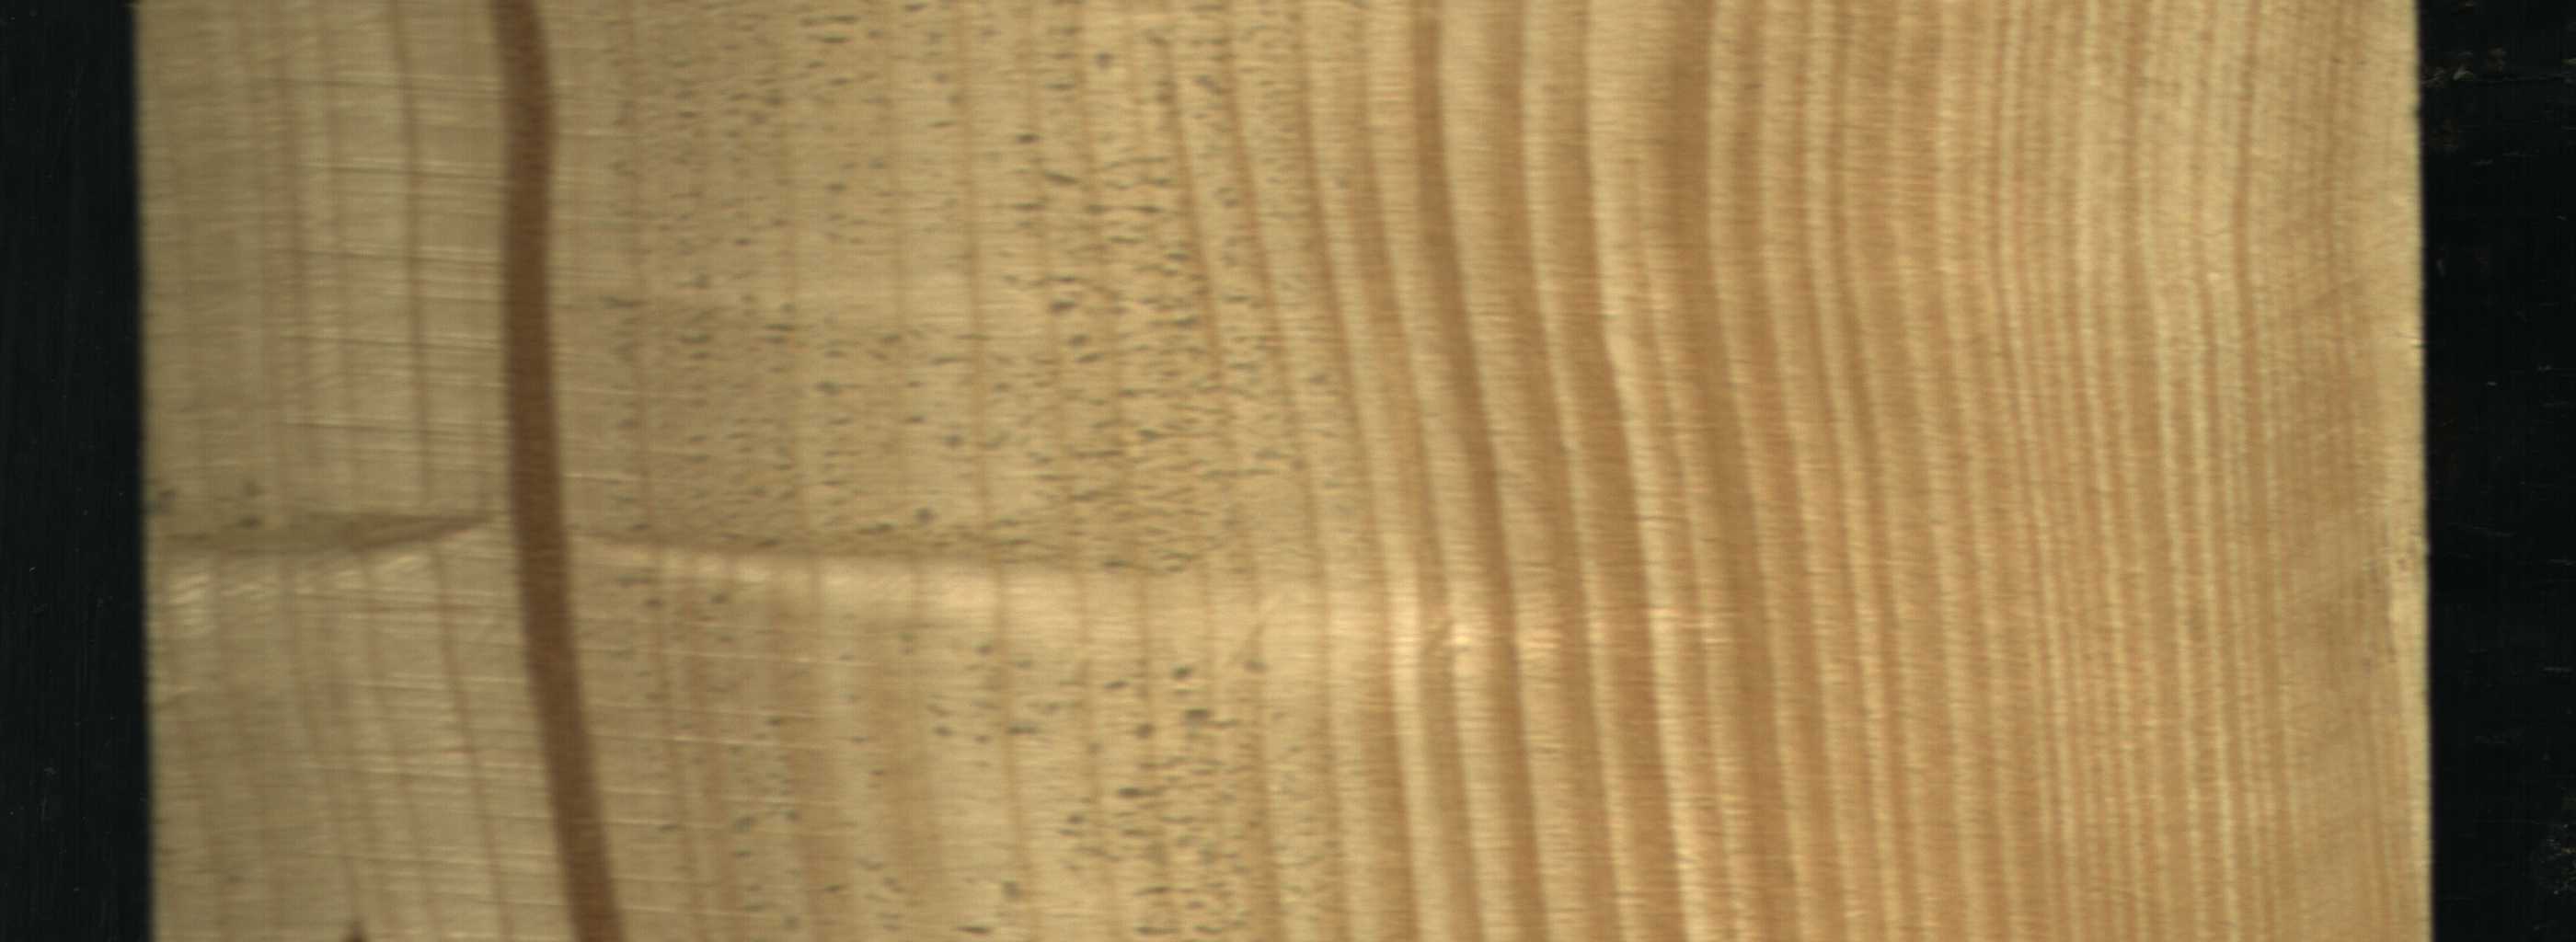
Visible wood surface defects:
Marrow
Live_Knot